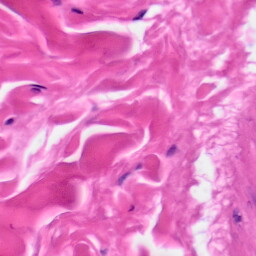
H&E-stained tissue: Skin